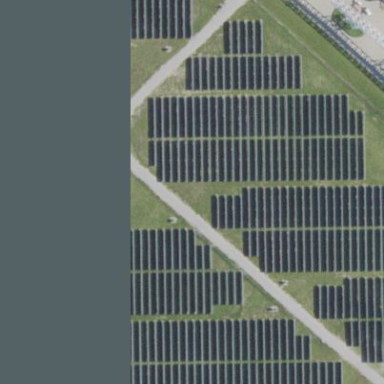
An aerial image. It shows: Solar power plant utilizing photovoltaic technology.